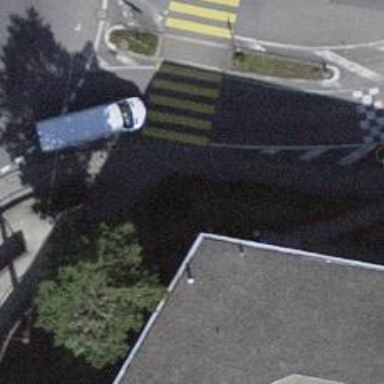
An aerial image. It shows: Kerb barrier.